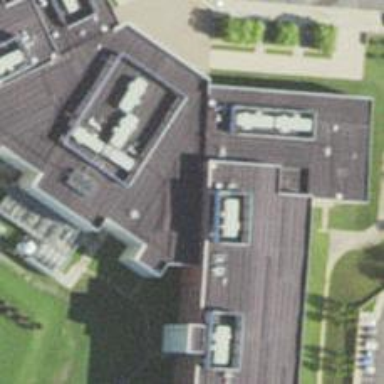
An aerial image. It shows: Government offices which serve as police offices.